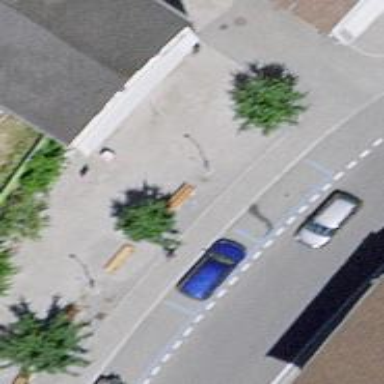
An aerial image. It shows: Brown bench in the vicinity.